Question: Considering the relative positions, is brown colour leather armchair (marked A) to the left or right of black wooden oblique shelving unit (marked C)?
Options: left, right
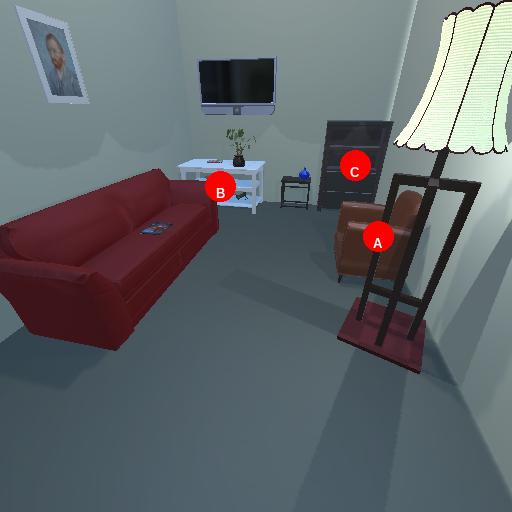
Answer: left